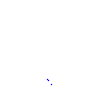
Particle: kaon